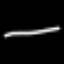
Label: line